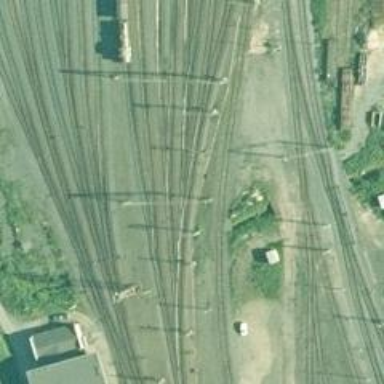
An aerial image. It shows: Railway signal.